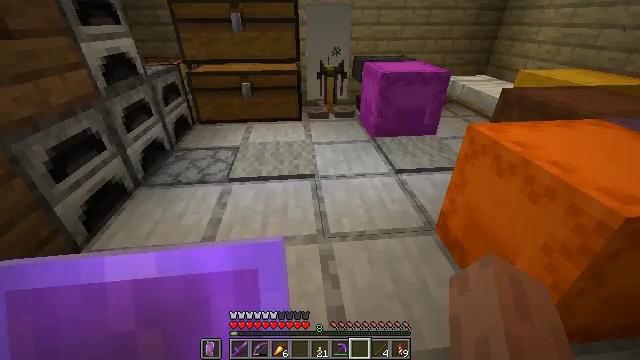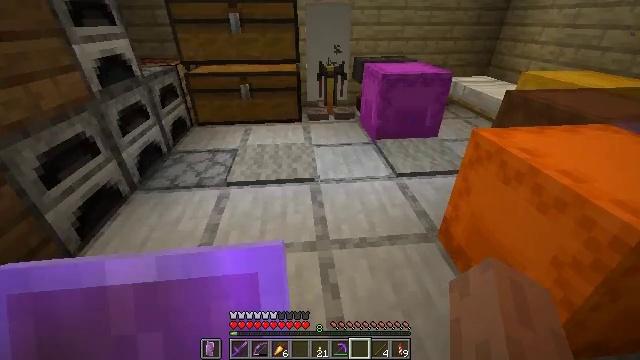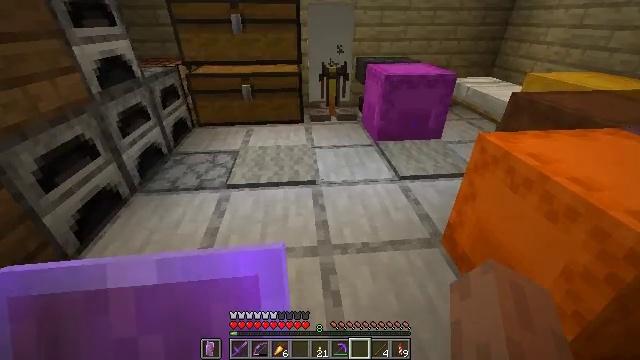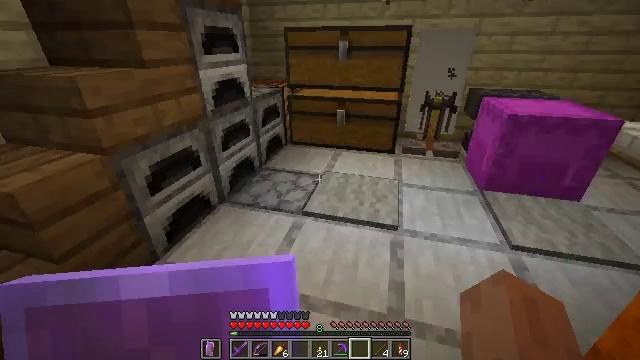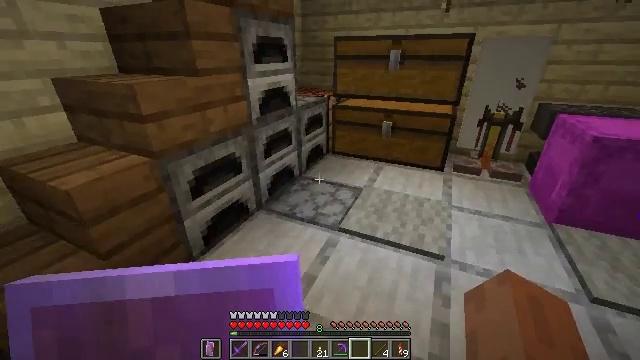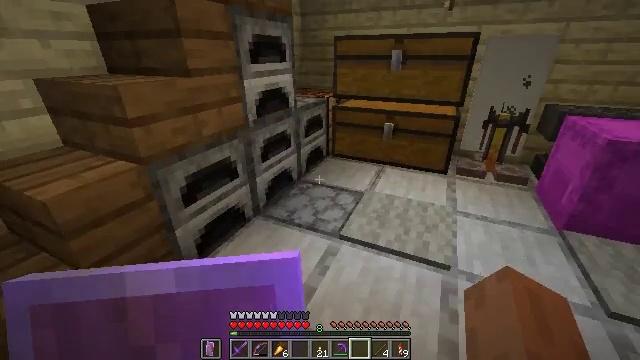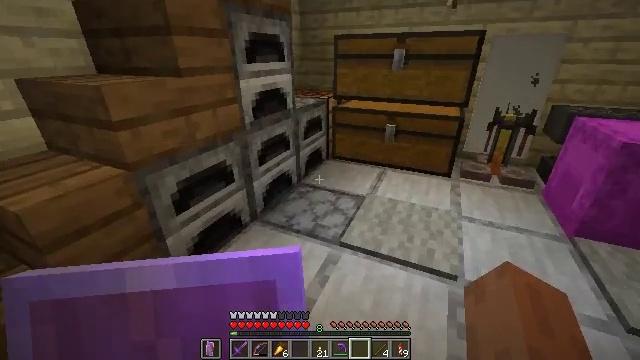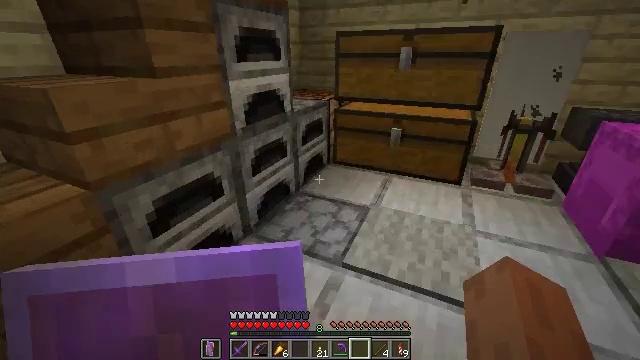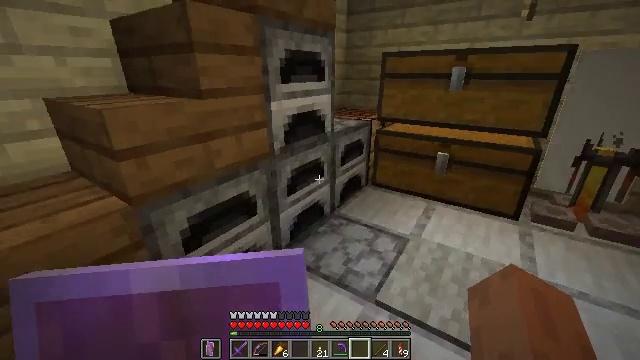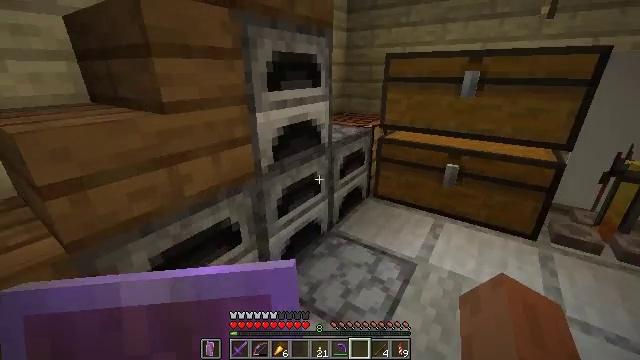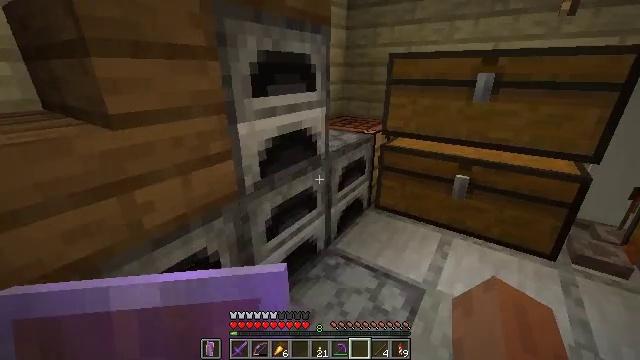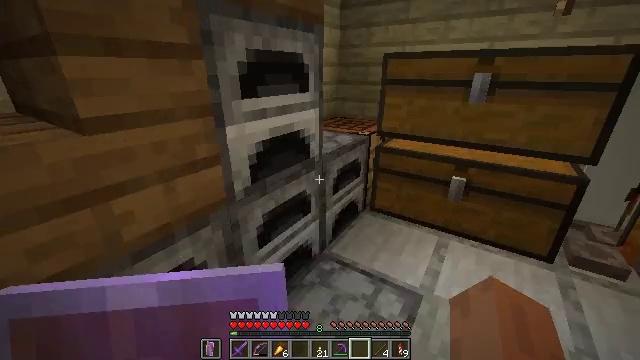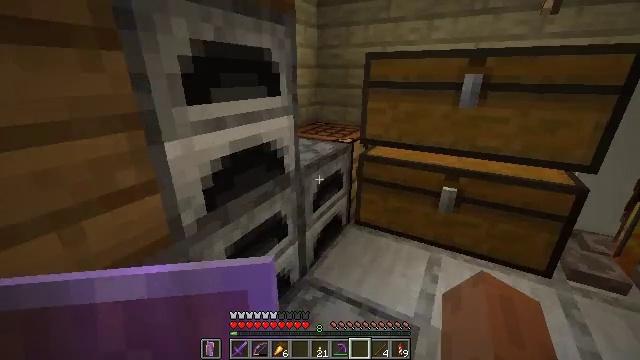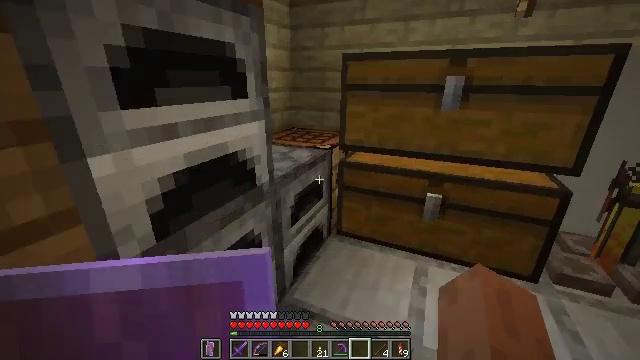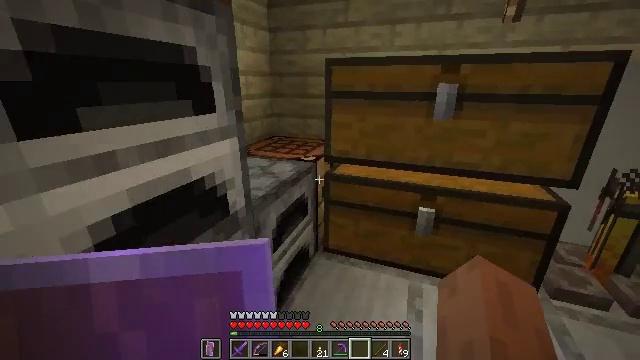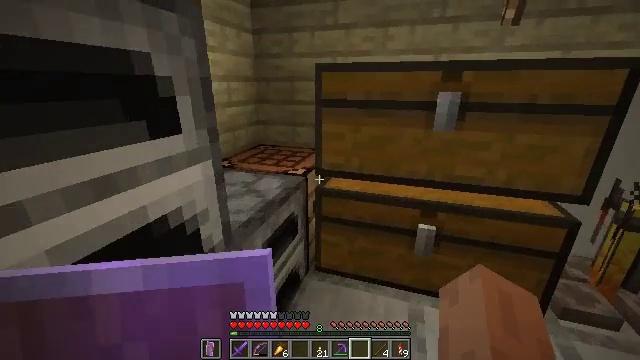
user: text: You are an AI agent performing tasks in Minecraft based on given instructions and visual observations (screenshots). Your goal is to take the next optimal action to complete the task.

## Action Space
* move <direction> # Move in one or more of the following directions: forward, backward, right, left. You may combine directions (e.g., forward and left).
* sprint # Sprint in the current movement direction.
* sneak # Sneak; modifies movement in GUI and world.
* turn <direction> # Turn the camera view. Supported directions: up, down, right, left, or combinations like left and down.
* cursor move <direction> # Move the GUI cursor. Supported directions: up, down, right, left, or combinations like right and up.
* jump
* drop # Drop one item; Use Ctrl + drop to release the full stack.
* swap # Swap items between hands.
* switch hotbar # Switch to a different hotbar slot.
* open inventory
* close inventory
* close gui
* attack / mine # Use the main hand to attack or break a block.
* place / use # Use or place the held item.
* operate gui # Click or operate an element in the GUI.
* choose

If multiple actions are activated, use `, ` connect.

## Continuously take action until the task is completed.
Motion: motion action
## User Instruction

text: Make the respawn anchor in the crafting table.
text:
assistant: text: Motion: move forward
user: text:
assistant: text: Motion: move forward
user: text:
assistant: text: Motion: move forward, turn left and up
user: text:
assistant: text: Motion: move forward, turn left and up
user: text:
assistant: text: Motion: move forward
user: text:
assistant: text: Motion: move forward
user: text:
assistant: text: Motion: move forward
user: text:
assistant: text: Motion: move forward, turn left and up
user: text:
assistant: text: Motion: move forward
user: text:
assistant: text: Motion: move forward
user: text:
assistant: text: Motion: move forward, turn right
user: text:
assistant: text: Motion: move forward, turn right
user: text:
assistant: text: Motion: move forward, turn right
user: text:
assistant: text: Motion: move forward, turn right
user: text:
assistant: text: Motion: move forward, turn right
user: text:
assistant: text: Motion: move forward
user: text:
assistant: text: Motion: move forward, turn left
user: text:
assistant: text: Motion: move forward, turn left
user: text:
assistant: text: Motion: move forward, turn left
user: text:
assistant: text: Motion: move forward
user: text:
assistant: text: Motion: move forward, turn left and down
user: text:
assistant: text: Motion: no_op
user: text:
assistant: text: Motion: no_op
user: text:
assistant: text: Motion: no_op
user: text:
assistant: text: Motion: use / place
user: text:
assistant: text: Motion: use / place
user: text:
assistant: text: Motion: use / place
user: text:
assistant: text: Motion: no_op
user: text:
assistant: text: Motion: no_op
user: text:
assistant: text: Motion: open gui